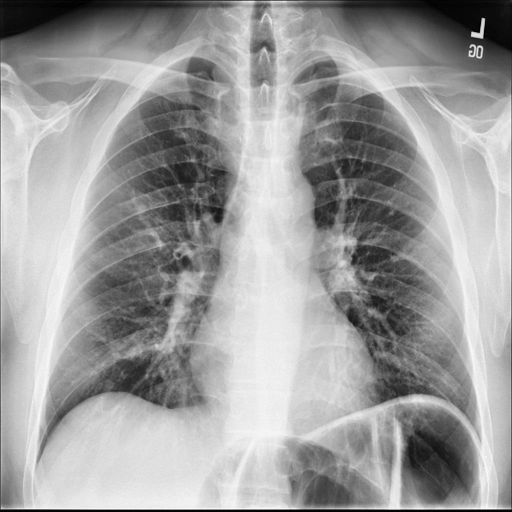
Finding: NORMAL